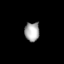
Tissue: skin
Cell type: T cells
Senescence score: 0.7211
Nuclear area (px): 278
Mean DAPI intensity: 167.083